Question: I'm building a Tree using D3.js and what I am trying to do is add two buttons, Expand All and Collapse All to the top of the page like this.

When I click "Expand All", all the nodes should expand. And when I click "Collapse All", all the nodes should collapse to the root element.
Here's my current code <URL>
But the problem is, it isn't working. Can somebody suggest how to make it work?
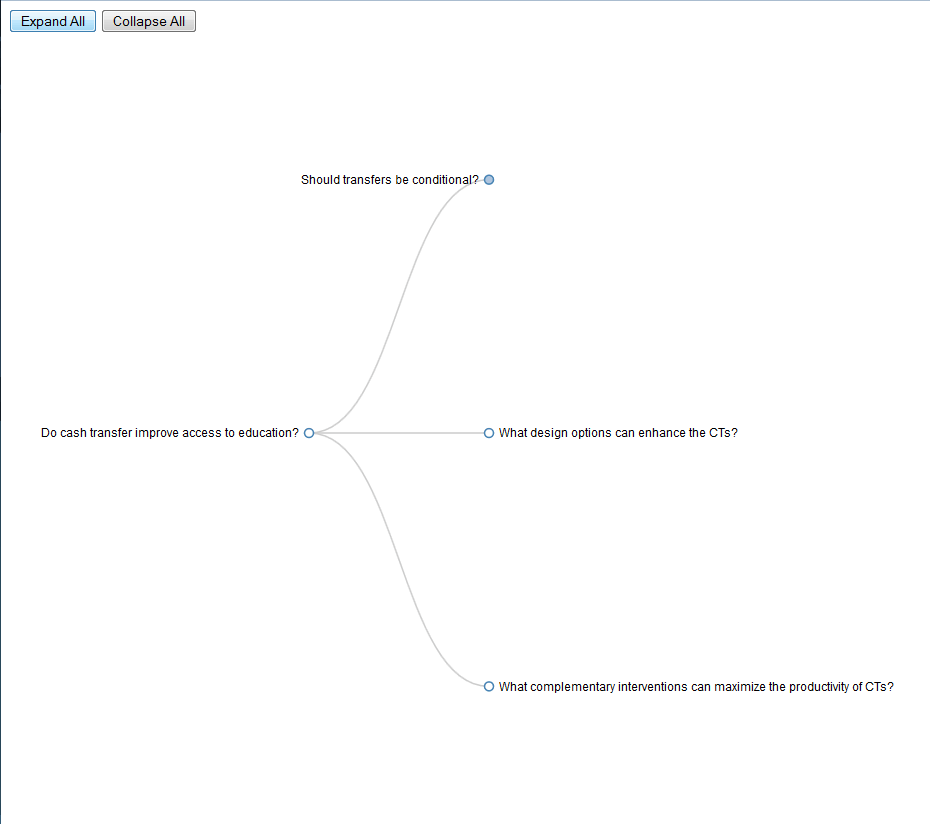
Answer: Try this code. Here is the working <URL>.
'''
function expand(d){
if (d._children) {
d.children = d._children;
d._children = null;
}
var children = (d.children)?d.children:d._children;
if(children)
children.forEach(expand);
}
function expandAll(){
expand(root);
update(root);
}
function collapseAll(){
root.children.forEach(collapse);
collapse(root);
update(root);
}
'''